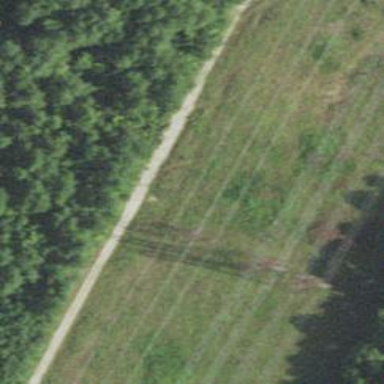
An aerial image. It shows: Power tower.